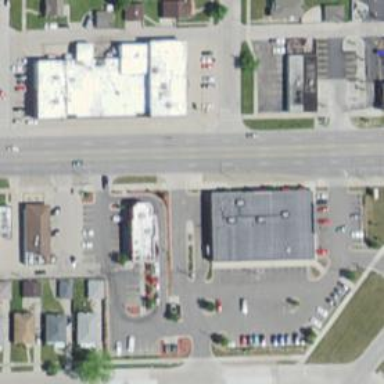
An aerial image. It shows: Pharmacy providing healthcare services.